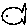
Label: fish